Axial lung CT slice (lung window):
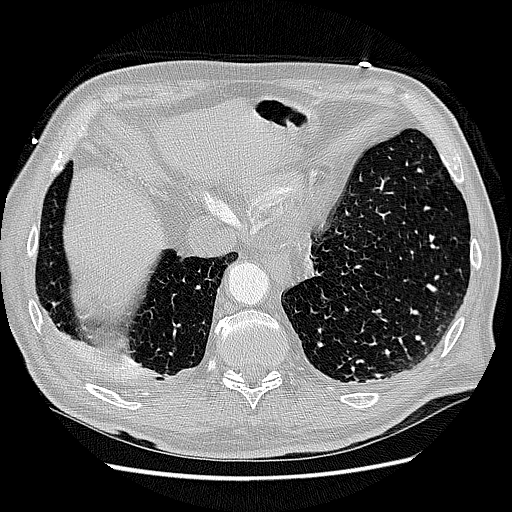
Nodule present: no